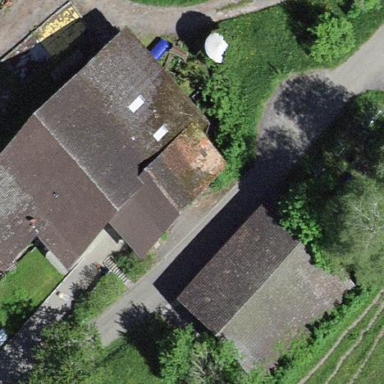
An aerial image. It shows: Farmyard area.